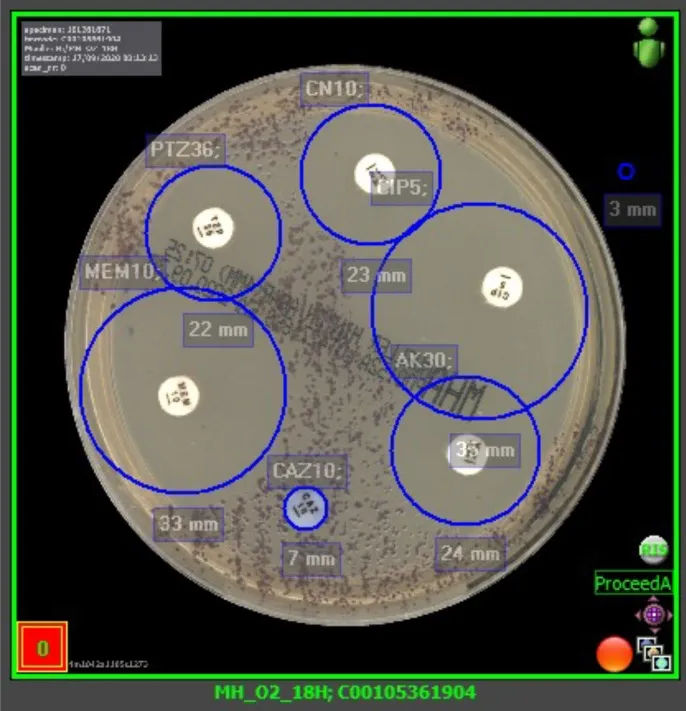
Antimicrobial sensitivity testing by disc diffusion.
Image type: radiology (ct)